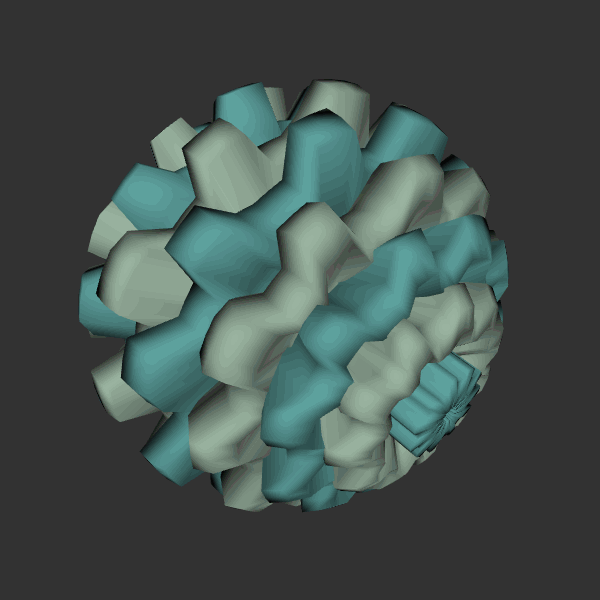
Background: dark